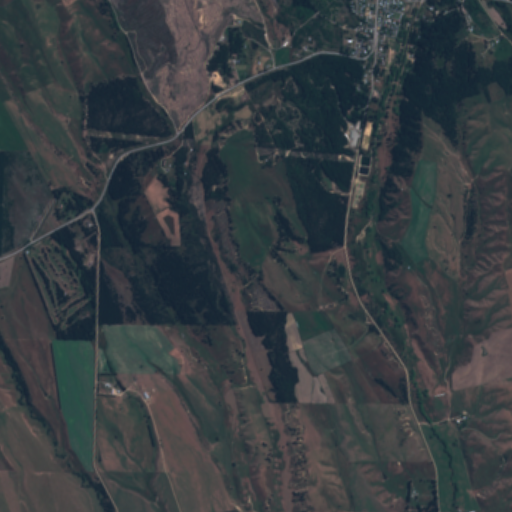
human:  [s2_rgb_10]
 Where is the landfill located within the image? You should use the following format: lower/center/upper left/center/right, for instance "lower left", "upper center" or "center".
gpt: The landfill is located in the center of the image.
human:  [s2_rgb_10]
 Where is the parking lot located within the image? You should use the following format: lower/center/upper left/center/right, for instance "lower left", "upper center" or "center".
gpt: The parking lot is located in the upper right of the image.
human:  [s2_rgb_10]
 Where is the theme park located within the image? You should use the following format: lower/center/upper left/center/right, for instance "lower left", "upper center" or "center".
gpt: The theme park is located in the upper right of the image.
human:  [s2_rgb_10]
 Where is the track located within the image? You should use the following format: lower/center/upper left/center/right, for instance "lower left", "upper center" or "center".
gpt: The track is located in the upper right of the image.
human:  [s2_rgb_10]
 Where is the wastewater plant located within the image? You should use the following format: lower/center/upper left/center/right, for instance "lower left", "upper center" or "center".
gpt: The wastewater plant is located in the upper right of the image.
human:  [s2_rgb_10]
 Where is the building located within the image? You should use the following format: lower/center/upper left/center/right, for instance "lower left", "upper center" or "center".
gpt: There is no building in the image.